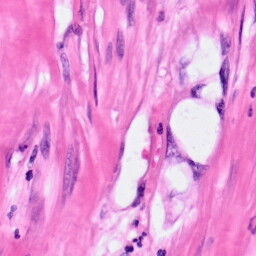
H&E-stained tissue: Pancreatic